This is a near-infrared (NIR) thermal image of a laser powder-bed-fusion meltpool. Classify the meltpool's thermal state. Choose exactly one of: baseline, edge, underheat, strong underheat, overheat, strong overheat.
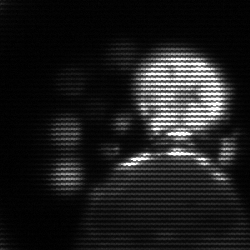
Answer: baseline